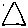
Label: triangle